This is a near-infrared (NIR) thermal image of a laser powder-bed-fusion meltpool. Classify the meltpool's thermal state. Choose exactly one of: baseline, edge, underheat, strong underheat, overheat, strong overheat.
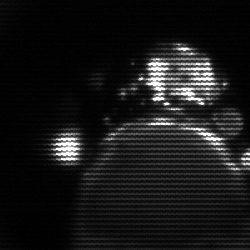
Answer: edge